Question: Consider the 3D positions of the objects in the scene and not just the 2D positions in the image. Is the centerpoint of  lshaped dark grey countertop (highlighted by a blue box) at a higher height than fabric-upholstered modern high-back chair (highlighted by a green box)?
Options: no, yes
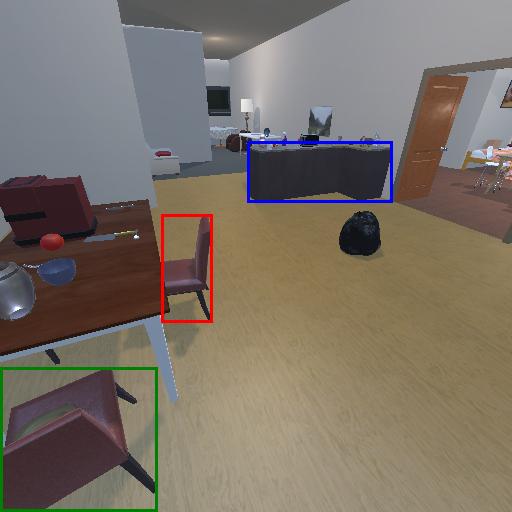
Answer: no